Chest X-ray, PA view. Patient: 62 years old, sex M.
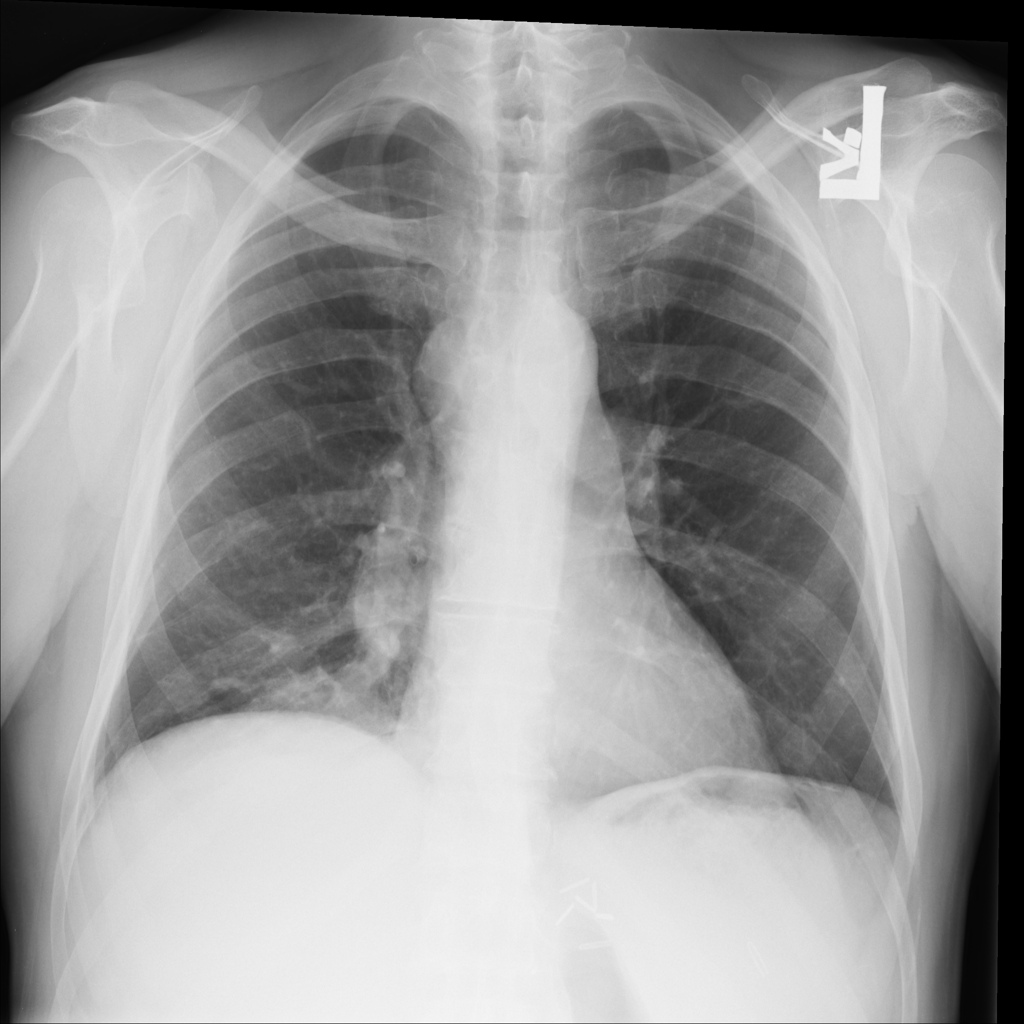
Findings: No Finding